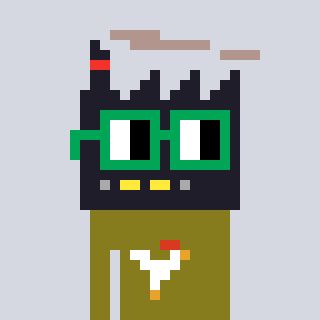
a pixel art character with square green glasses, a factory-shaped head and a gunk-colored body on a cool background